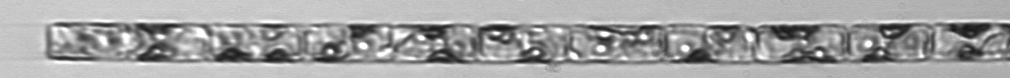
Label: Guinardia_delicatula